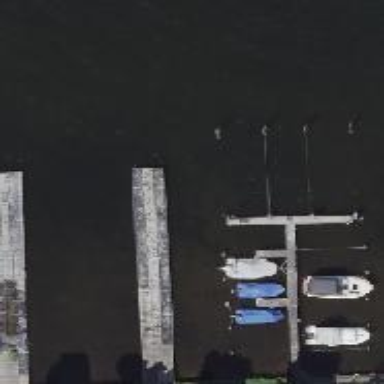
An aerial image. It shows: Man-made pier.